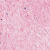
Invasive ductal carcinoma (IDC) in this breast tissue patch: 0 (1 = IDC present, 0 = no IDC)